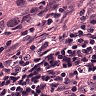
Metastatic tissue present: yes